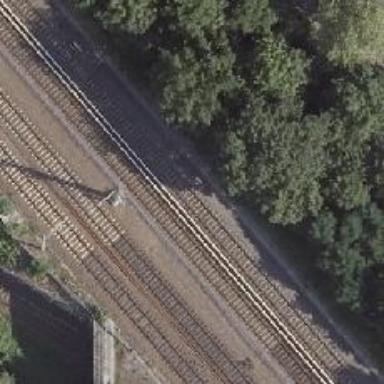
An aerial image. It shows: Railway signal.